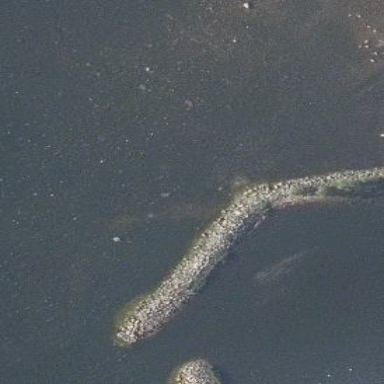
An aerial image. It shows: Breakwater structure.